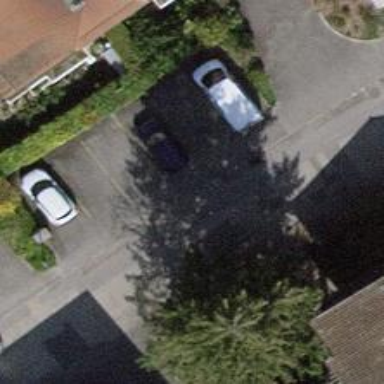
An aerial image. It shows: Parking available on the street side.